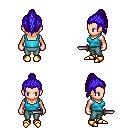
a pixel art fantasy rpg character, female body template, human, light skin, teal pirate shirt, teal pants, blue long topknot hairstyle, gold boots, dagger, four views (front, back, left, right), 2x2 character sprite sheet, small pixel art, hard edges, no anti-aliasing